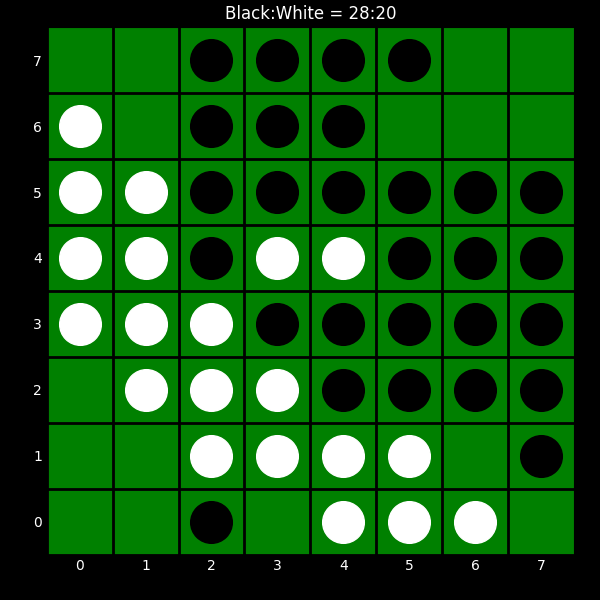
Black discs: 28
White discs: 20